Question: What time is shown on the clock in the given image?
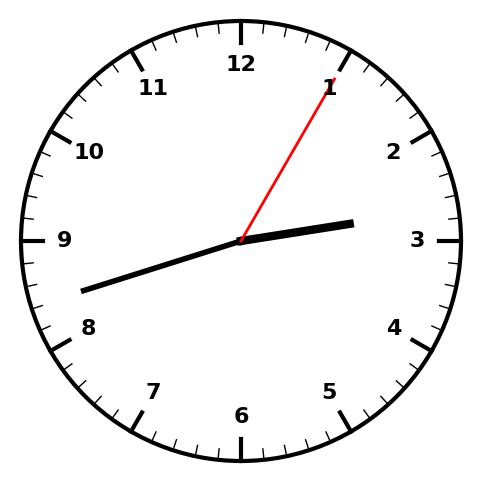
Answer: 02:42:05